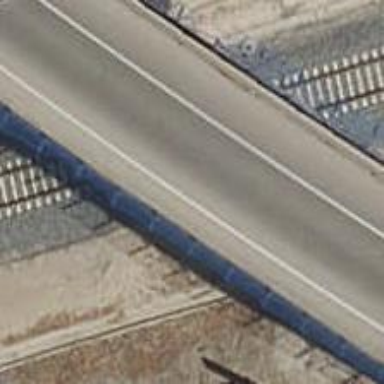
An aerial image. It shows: Bridge over motorway_link.